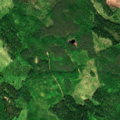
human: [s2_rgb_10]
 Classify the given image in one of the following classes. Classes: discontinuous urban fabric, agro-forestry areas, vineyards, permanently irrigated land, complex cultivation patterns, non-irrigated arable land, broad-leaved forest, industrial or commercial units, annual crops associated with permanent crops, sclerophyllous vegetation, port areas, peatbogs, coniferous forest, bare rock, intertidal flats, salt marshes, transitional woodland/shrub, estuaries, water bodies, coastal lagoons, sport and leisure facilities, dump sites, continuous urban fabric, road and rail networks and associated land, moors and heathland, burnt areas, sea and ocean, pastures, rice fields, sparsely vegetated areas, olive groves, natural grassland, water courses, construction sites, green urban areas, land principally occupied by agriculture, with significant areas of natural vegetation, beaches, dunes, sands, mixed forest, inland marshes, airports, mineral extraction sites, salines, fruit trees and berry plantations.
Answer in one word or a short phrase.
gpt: coniferous forest, mixed forest, transitional woodland/shrub